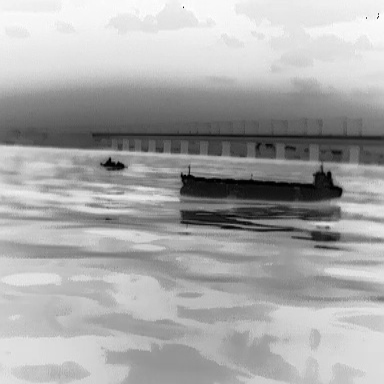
There is a warship in the infrared image.